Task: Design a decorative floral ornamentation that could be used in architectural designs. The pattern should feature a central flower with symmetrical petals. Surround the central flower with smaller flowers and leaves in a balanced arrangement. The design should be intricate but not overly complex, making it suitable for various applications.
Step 572:
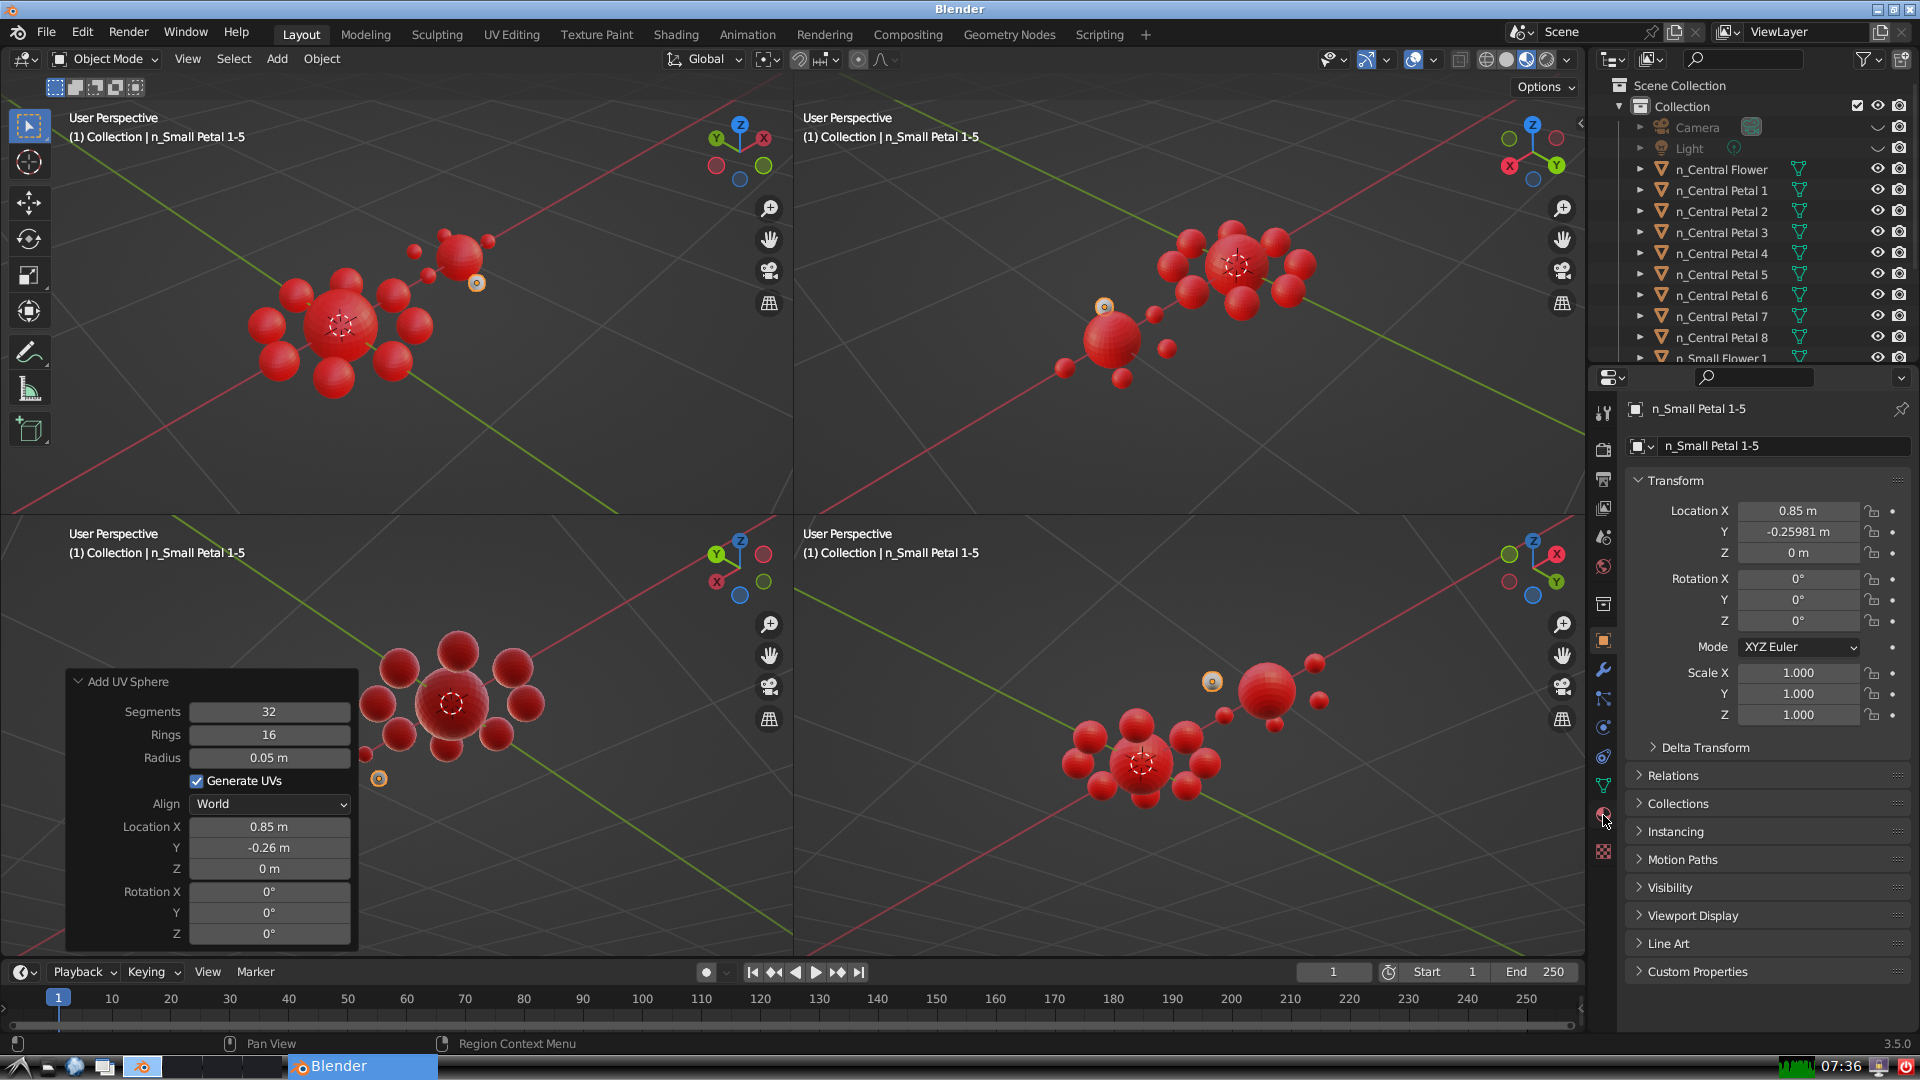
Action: click: no